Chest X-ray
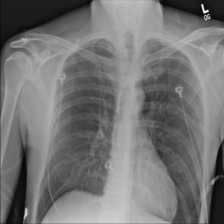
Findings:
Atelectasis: negative
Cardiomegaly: negative
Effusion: negative
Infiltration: negative
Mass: negative
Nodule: negative
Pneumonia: negative
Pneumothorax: negative
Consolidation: negative
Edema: negative
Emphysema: negative
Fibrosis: negative
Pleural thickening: negative
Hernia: negative